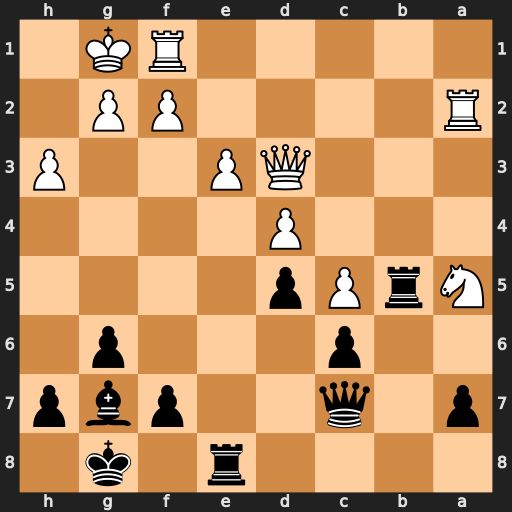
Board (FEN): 4r1k1/p1q2pbp/2p3p1/NrPp4/3P4/3QP2P/R4PP1/5RK1
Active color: b
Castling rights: -
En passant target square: -
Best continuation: Rxa5 Rxa5 Qxa5